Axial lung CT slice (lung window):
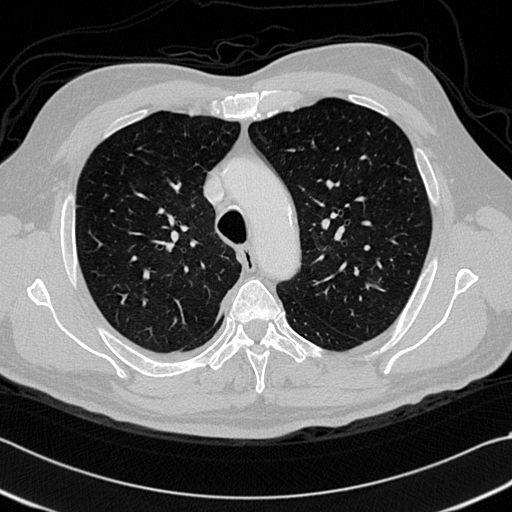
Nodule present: no